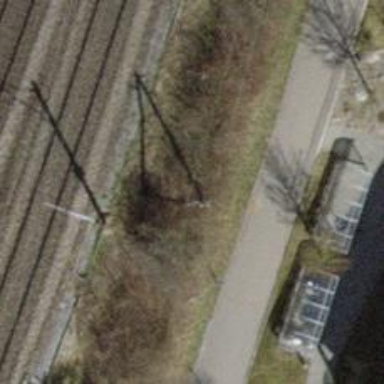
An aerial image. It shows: Straight power pole with straight line management system.